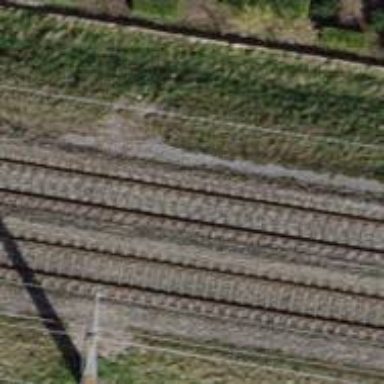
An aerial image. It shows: Power pole.